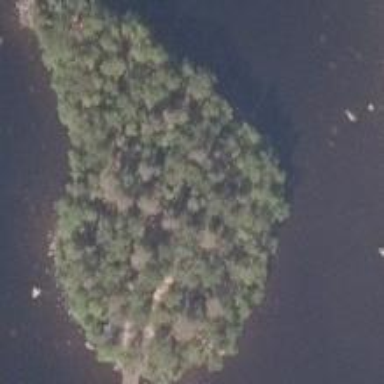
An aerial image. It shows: Islet.